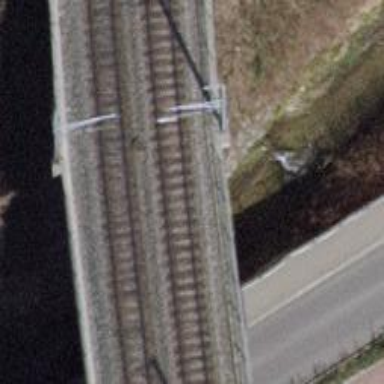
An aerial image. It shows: Viaduct bridge with single electrified rail track featuring contact line.